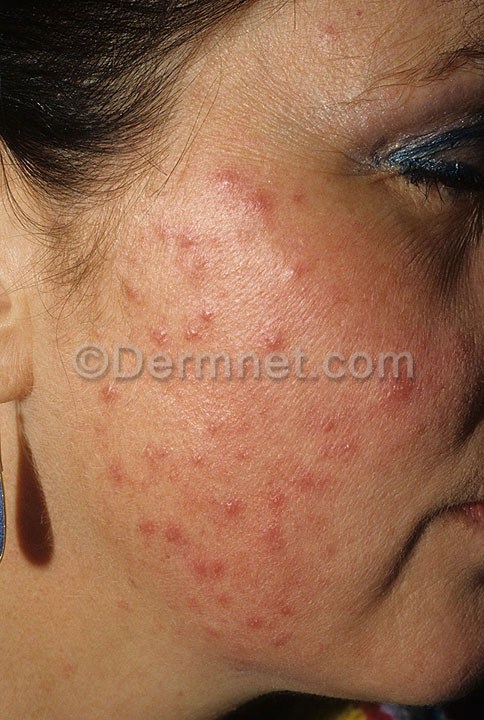
Disease: Acne and Rosacea Photos